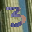
Label: 3